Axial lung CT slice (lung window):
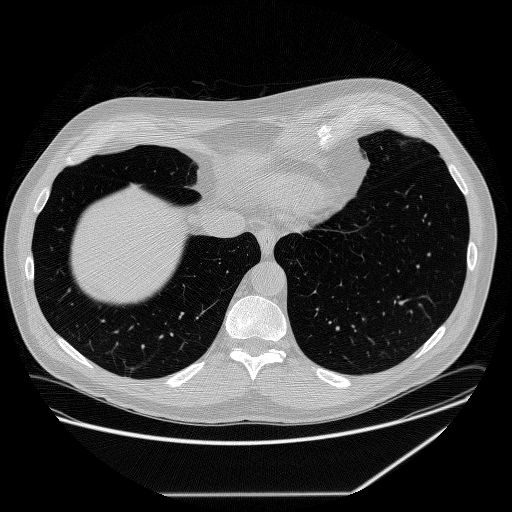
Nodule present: no